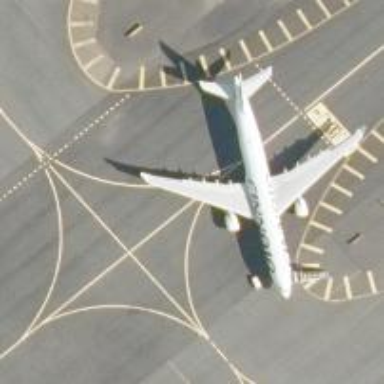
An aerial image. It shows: View of taxiway at the airport.